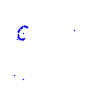
Particle: proton